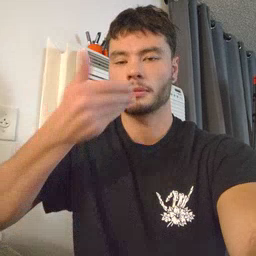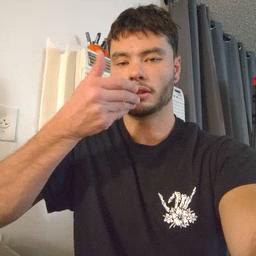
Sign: pizza